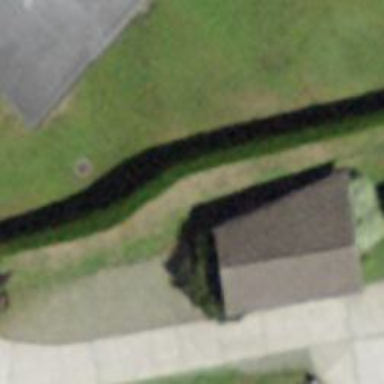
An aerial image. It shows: Hedge acting as barrier.